Field crop: tomato
Growth stage: 2
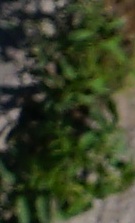
Species: tomato